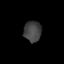
Tissue: skin
Cell type: Others
Senescence score: 0.7004
Nuclear area (px): 353
Mean DAPI intensity: 67.629